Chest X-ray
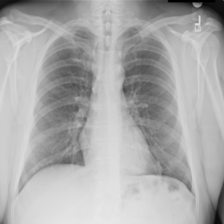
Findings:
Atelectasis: negative
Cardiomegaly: negative
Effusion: negative
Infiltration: negative
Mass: negative
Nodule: negative
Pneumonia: negative
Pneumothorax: negative
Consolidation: negative
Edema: negative
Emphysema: negative
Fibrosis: negative
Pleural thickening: negative
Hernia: negative